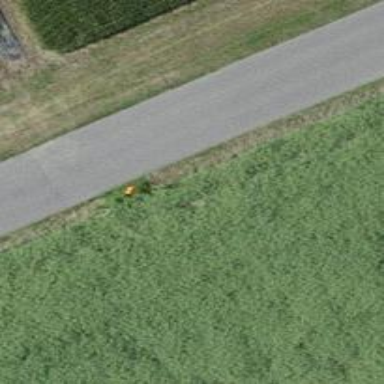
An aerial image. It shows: Pipeline marker.